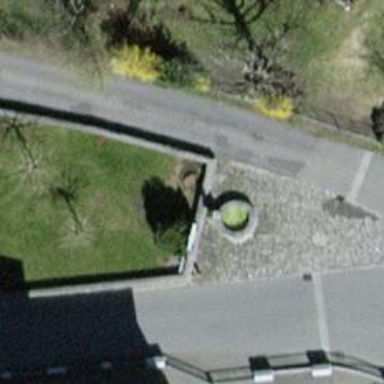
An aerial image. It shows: Fountain.